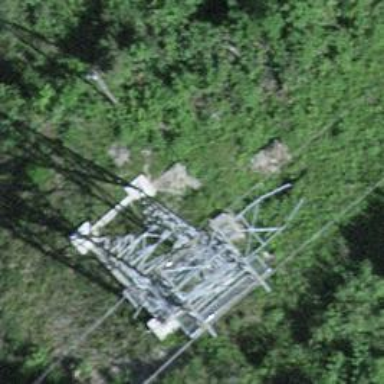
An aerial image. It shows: Pylon used for aerialway.